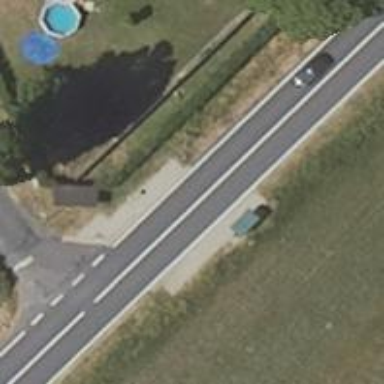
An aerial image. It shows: Secondary road with asphalt surface.